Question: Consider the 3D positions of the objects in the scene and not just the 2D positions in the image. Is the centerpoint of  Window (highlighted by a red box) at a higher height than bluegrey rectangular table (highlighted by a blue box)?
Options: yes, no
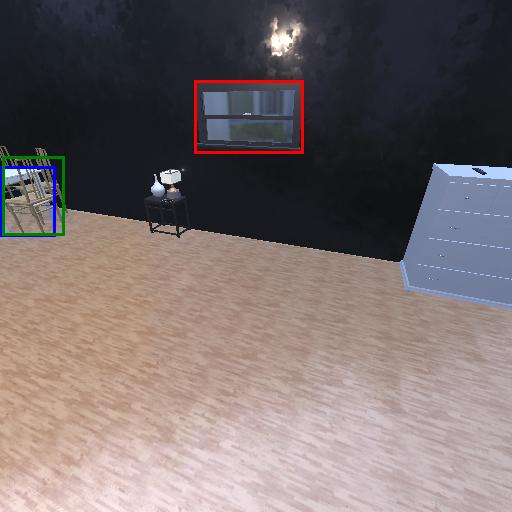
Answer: yes